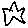
Label: star